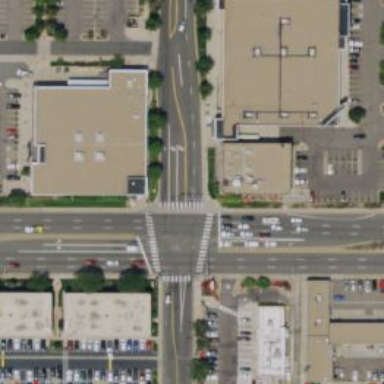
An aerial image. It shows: Zebra crossing with clear zebra markings.